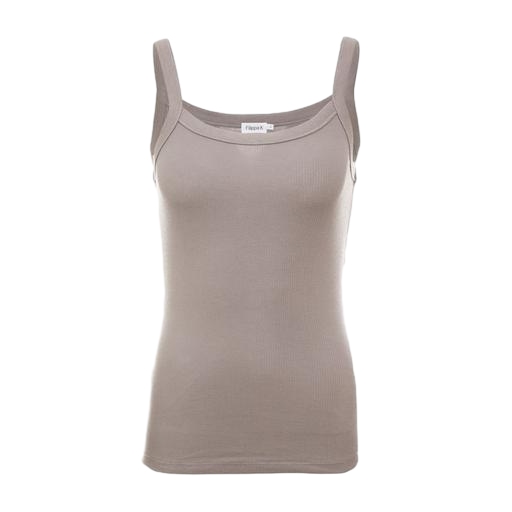
beige tank, slim scoop tank, beige tank top, white background